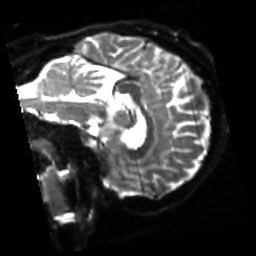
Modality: sbref
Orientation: sagittal
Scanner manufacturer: siemens
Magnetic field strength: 3 T
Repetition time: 4 s
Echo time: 0.0594 s